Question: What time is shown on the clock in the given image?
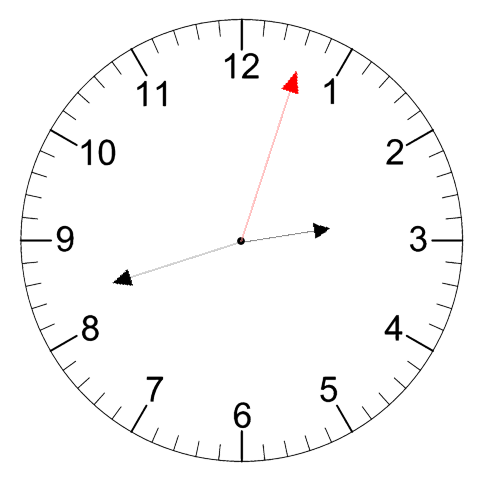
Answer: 02:42:03